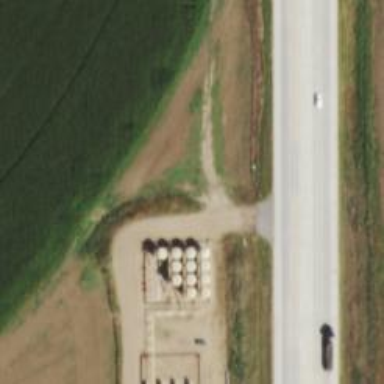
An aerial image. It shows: Storage tank that is man-made.